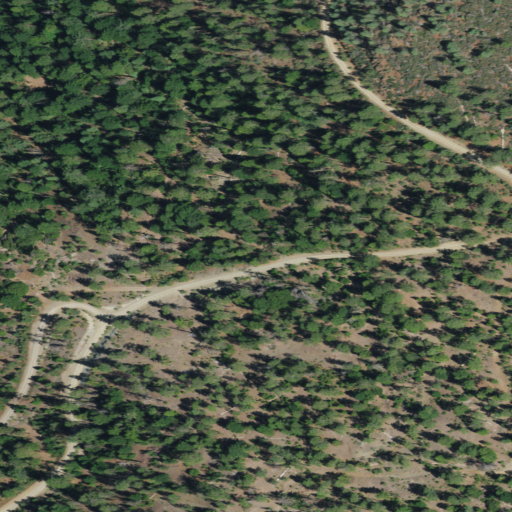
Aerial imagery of gap in California named Tedoc Gap containing evergreen forest, shrub, open development, mixed forest, low intensity development, and medium intensity development